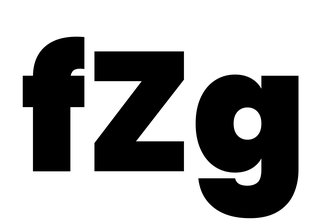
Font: Poppins-Black